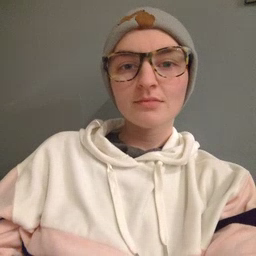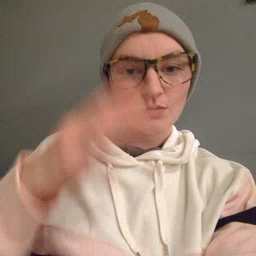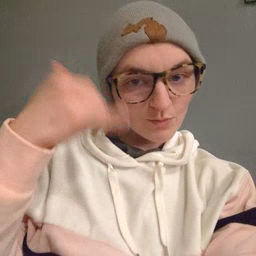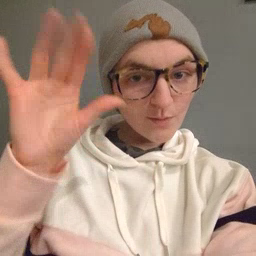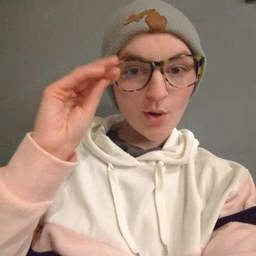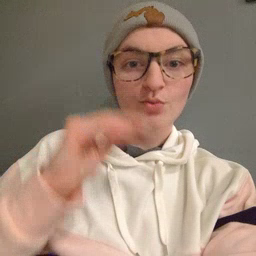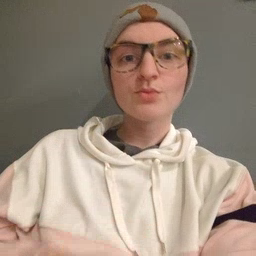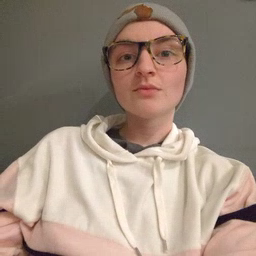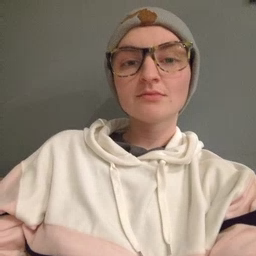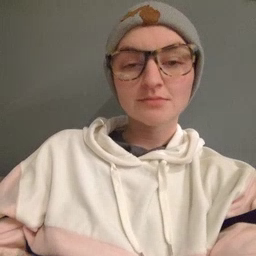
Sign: cowboy